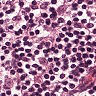
Metastatic tissue present: no